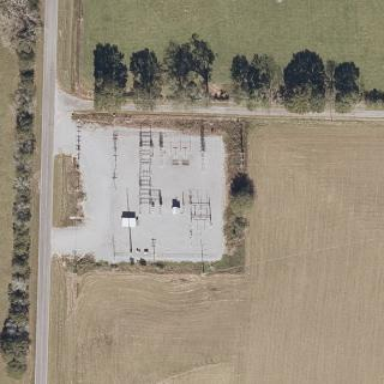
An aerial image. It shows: Distribution power substation secured by fence.